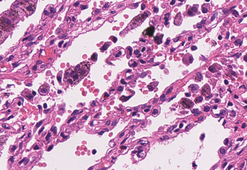
Tumor epithelial tissue: no
Tumor-associated stroma tissue: no
Normal tissue: yes